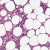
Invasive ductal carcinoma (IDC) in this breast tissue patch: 1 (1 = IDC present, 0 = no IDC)